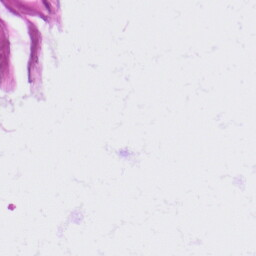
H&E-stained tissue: Lung